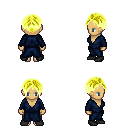
a pixel art fantasy rpg character, female body template, human, tanned skin, blue robe, metal pants, gold parted hairstyle, black shoes, four views (front, back, left, right), 2x2 character sprite sheet, small pixel art, hard edges, no anti-aliasing